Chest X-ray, AP view. Patient: 22 years old, sex M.
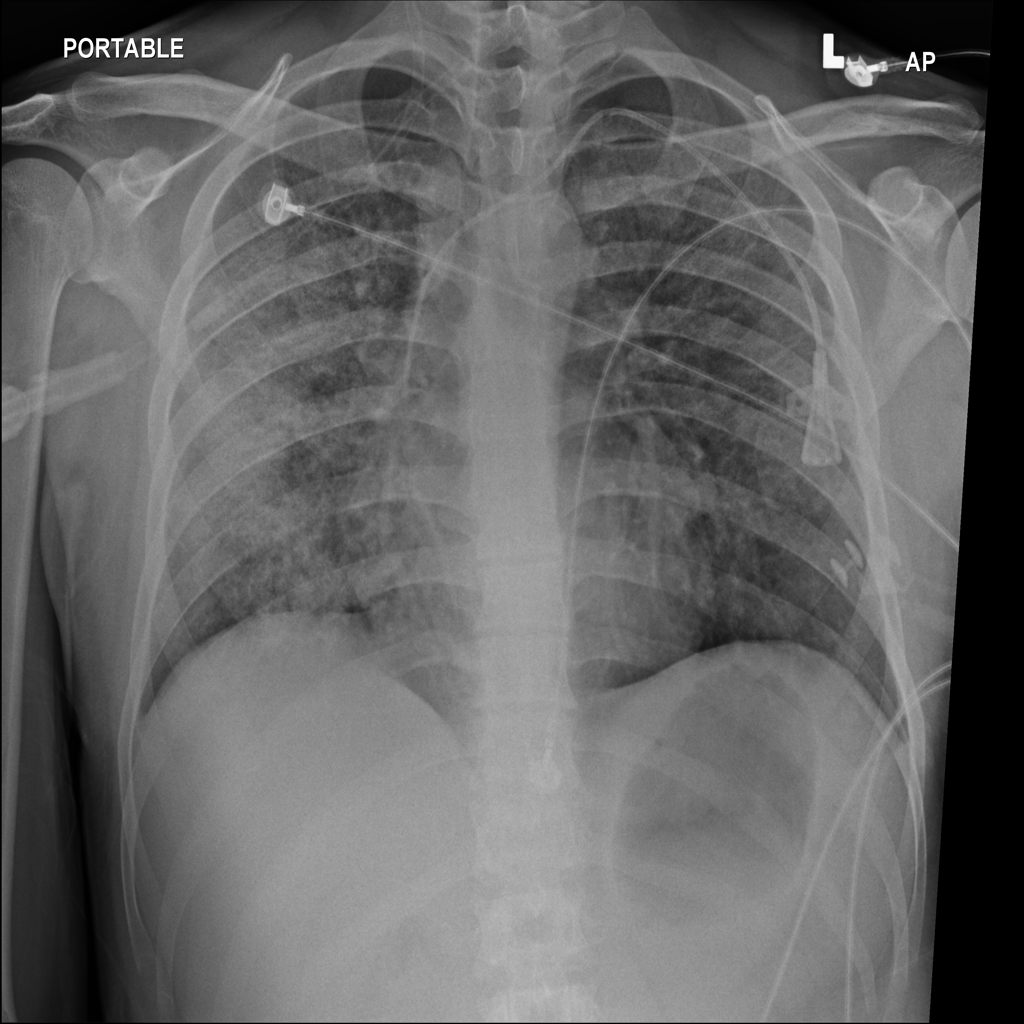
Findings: Infiltration